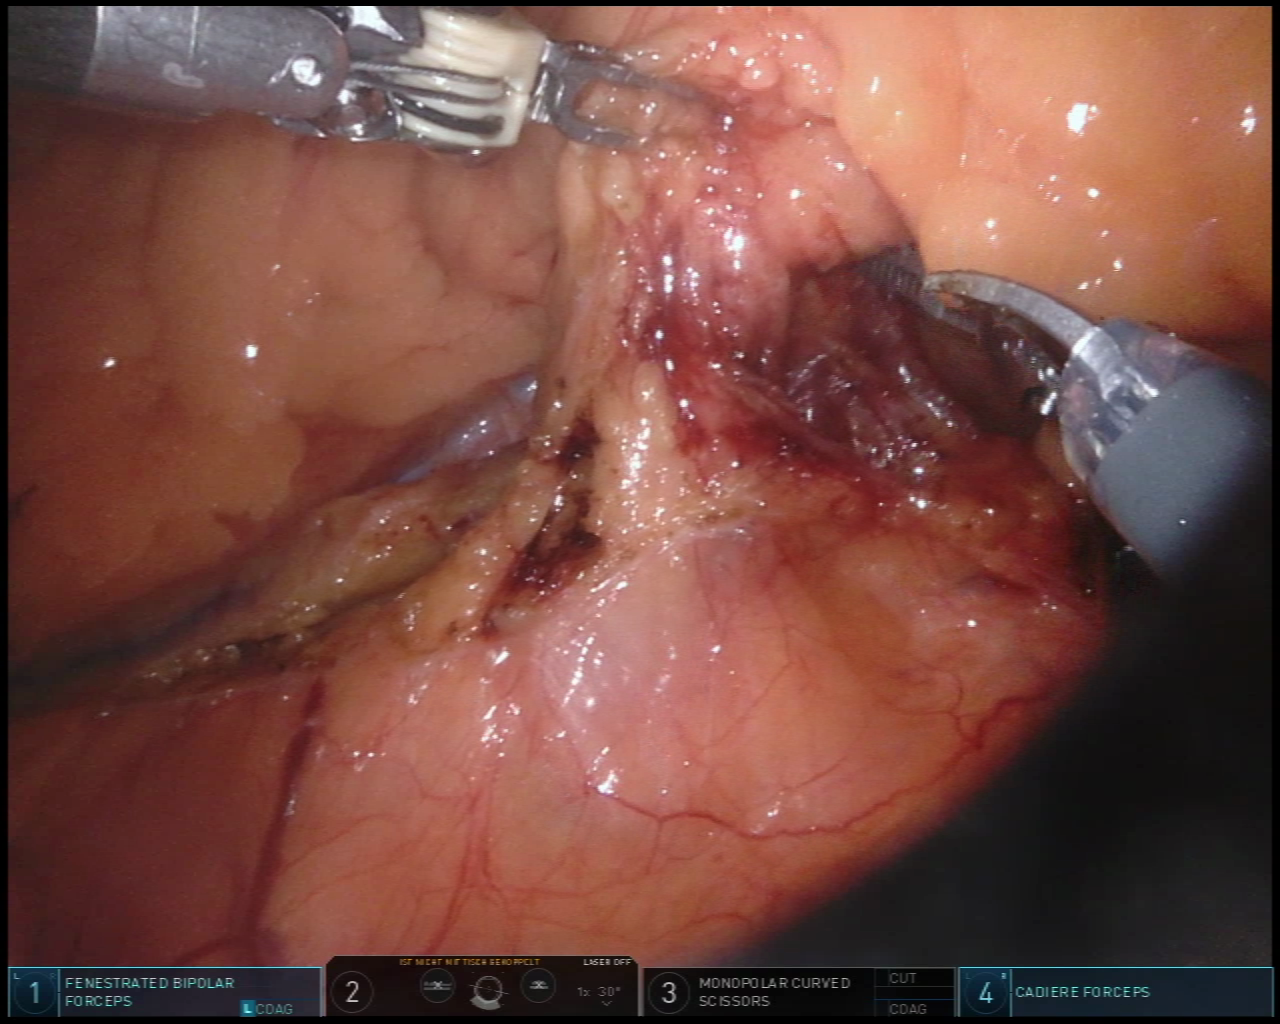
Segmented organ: intestinal_veins
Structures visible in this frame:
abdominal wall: no
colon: no
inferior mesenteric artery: no
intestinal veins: yes
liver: no
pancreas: no
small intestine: no
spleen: no
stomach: no
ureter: no
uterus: no
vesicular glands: no